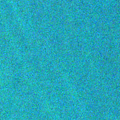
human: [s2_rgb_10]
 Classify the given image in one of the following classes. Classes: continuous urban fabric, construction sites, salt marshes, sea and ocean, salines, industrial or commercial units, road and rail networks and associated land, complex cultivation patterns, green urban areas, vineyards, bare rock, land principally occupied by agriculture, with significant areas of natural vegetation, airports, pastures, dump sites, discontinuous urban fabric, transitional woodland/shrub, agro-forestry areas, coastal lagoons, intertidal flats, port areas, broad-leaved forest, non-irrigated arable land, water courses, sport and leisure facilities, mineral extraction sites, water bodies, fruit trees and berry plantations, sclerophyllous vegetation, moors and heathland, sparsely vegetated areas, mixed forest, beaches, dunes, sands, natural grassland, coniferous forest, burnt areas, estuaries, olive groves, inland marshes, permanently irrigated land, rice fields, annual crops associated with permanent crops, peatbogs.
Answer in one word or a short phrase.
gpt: sea and ocean